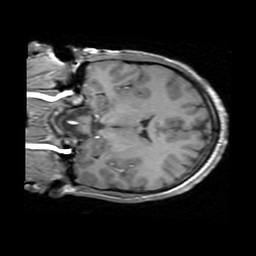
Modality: T1w
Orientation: coronal
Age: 25
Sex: male